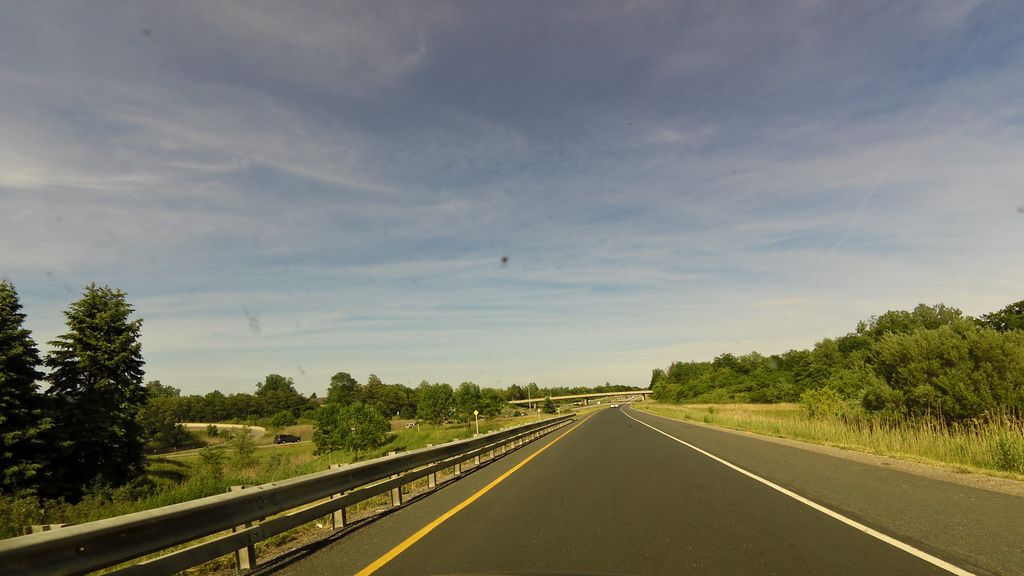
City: hamilton